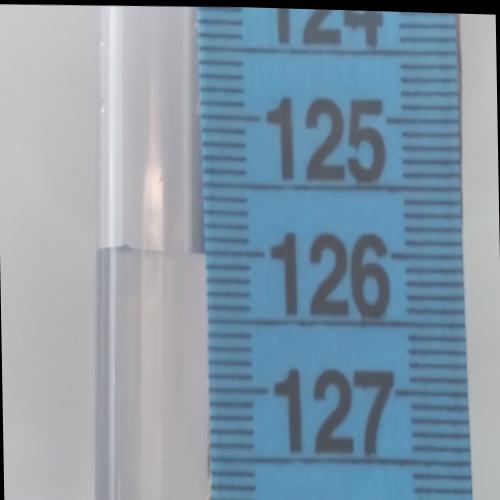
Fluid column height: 126.0 cm